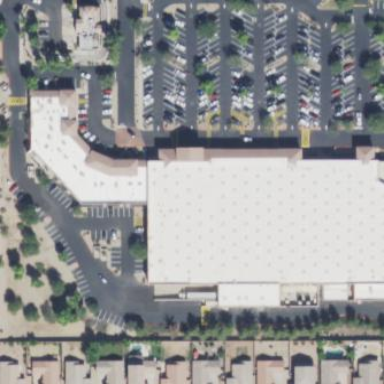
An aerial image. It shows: Supermarket building.